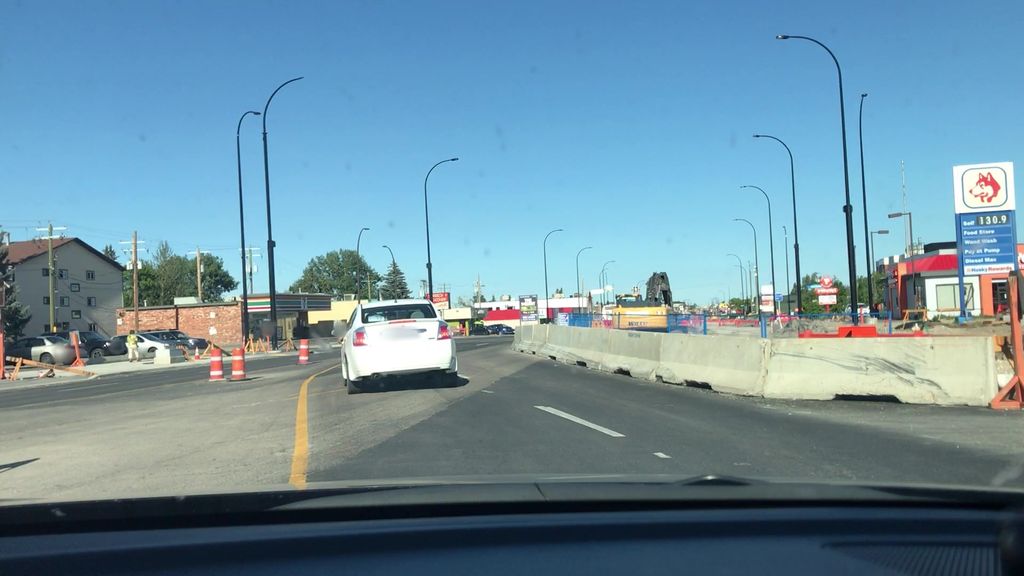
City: calgary